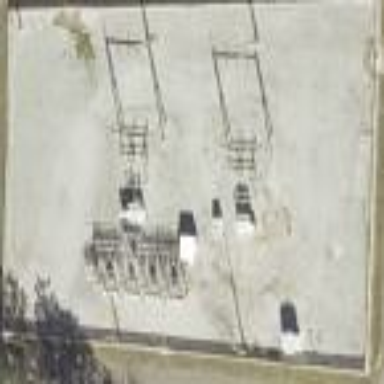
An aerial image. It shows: Outdoor distribution substation protected by fence.